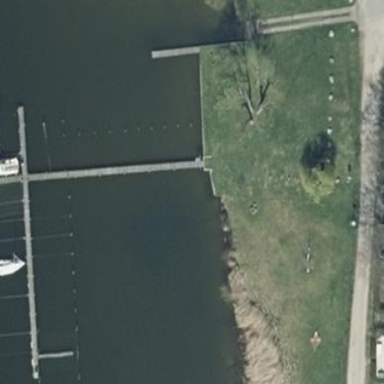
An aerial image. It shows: Man-made pier.